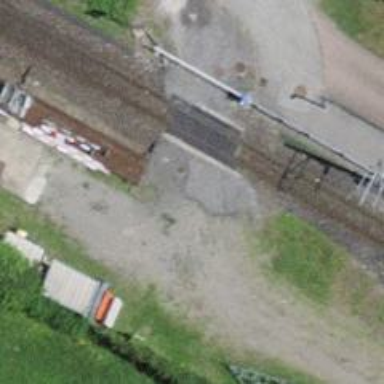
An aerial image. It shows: Railway level crossing.